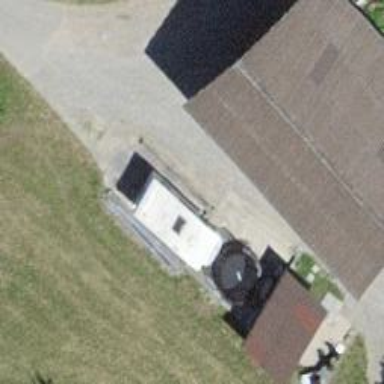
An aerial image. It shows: Shed building.